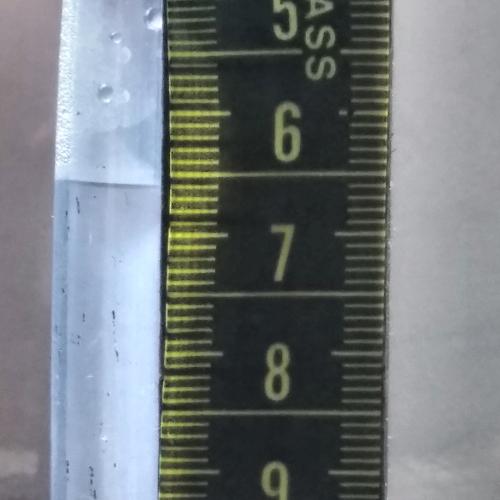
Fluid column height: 6.6 cm